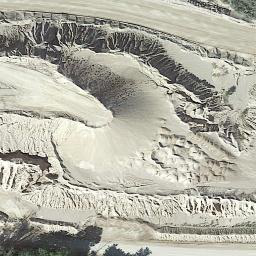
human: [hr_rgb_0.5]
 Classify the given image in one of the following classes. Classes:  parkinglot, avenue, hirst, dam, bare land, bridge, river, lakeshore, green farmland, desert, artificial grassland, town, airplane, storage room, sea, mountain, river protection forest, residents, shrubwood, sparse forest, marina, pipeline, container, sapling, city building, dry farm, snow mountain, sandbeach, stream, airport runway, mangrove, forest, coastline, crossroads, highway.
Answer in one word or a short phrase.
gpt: bare land